Question:
'currentStep' shape is (1, 20, 1)
like in this picture, I want to insert temp value in 'currentStep' last position and remove first position (where 20 corresponding part)
how can I'm to put the value of temp at the end of the 'currentStep'
To express... '[:, I want to put temp value in end of here, and remove first position :]'
I tried
'''
currentStep = currentStep[:,1:,:]
currentStep[:,-1:,:] = temp
'''
this code is remove last element I want insert temp element
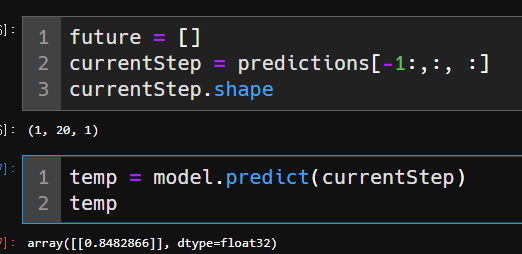
Answer: Based on <URL>:
'''
In [20]: inner = [[i] for i in range(20)]
In [21]: arr = np.array([inner])
In [22]: arr.shape
Out[22]: (1, 20, 1)
In [23]: arr = np.delete(arr, 0, 1)
In [24]: arr.shape
Out[24]: (1, 19, 1)
In [61]: np.append(arr[0], [[12]],axis=0)
Out[61]:array([[ 1],[ 2], [ 3], [ 4], [ 5], [ 6], [ 7], [ 8], [ 9],
[10], [11], [12], [13], [14], [15], [16], [17], [18], [19], [12]])
'''
To put it at the beginning use <URL>:
'''
np.insert(arr2, 0, 12,1)
'''